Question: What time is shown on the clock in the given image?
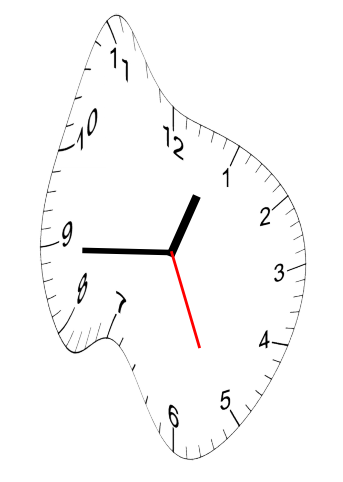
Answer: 12:44:26